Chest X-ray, AP view. Patient: 70 years old, sex M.
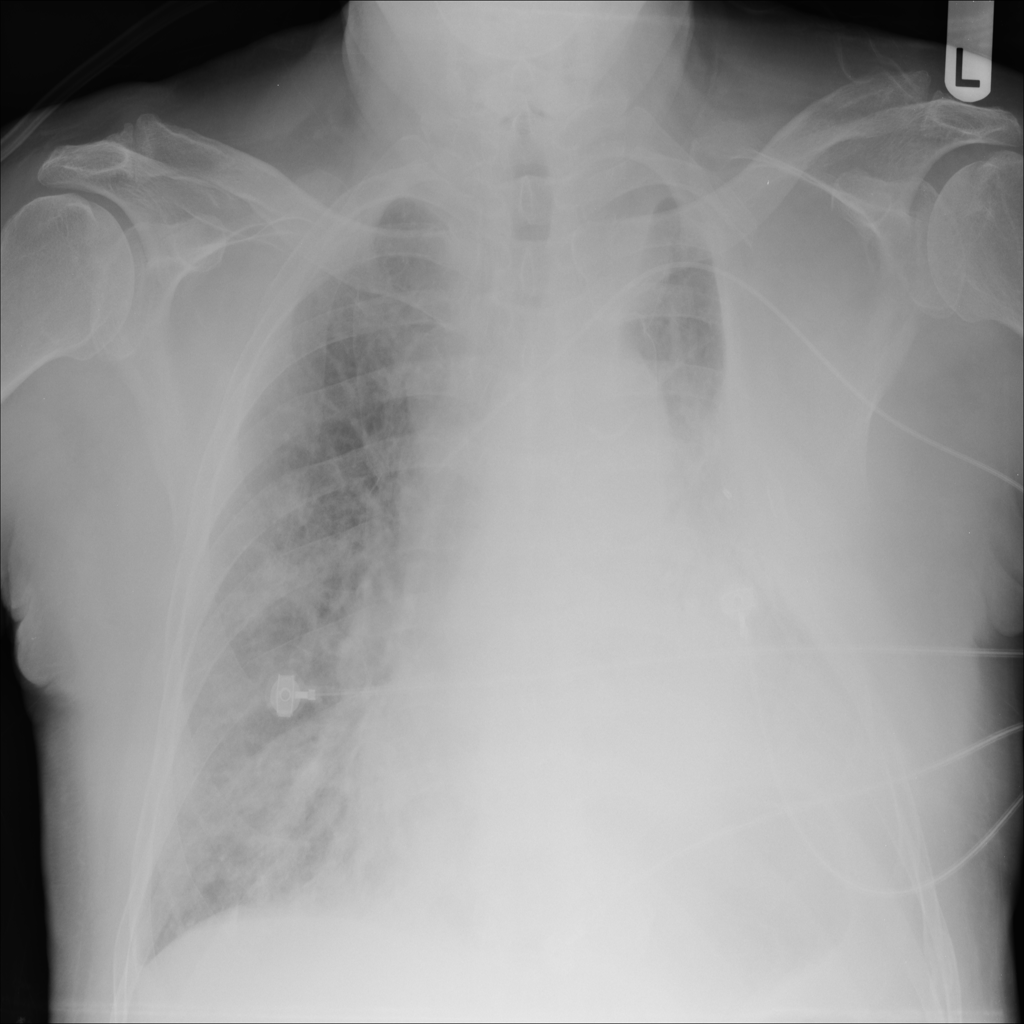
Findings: Infiltration